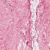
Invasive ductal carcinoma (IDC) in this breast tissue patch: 0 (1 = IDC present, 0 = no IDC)